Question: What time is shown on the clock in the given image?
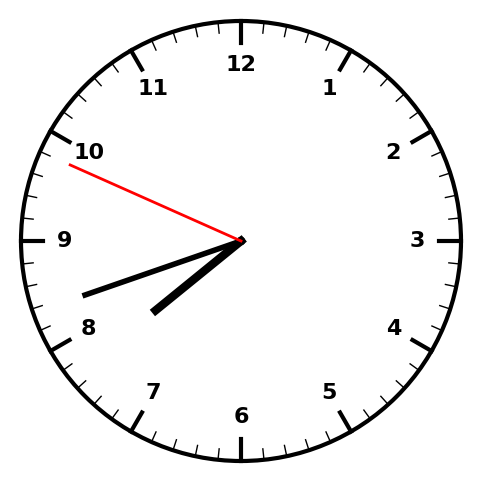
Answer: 07:41:49